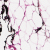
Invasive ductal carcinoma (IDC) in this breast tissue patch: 0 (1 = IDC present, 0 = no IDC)